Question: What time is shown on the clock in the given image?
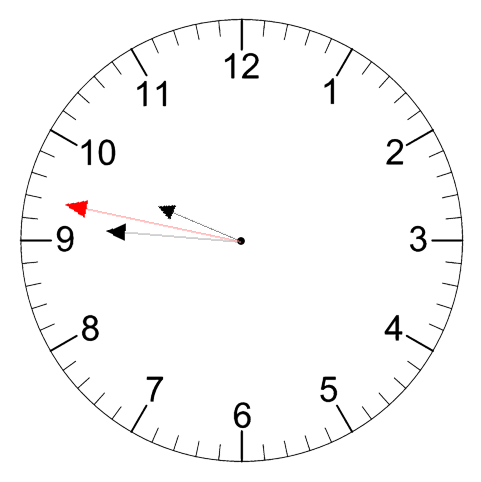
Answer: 09:45:47